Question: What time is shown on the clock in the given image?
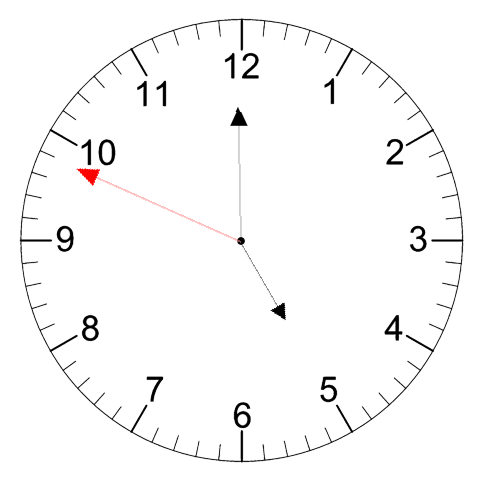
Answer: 04:59:49